Interaction volume radius: 5 \u00c5
Interaction volume height: 25 \u00c5
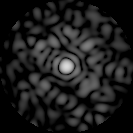
Disorder parameter: 0.8253